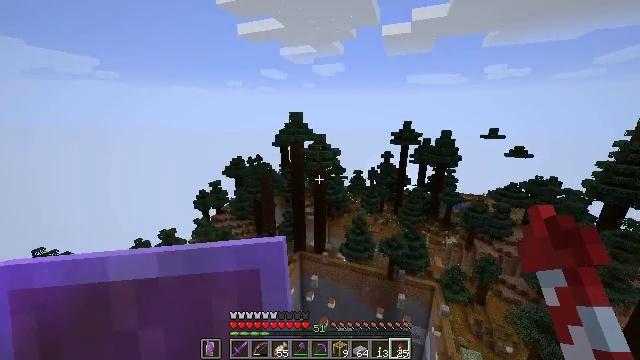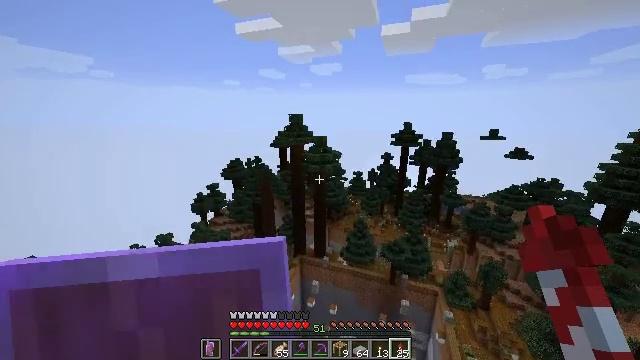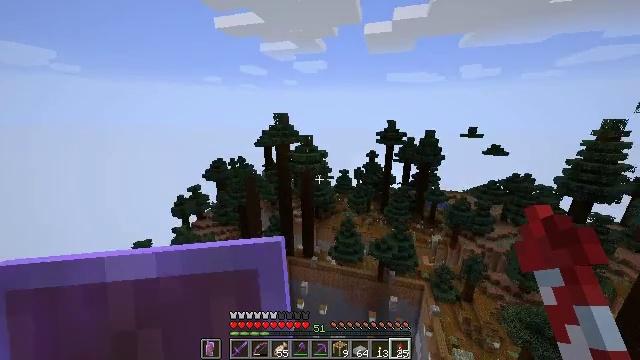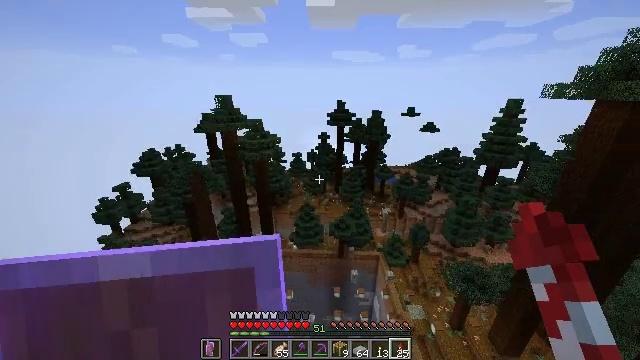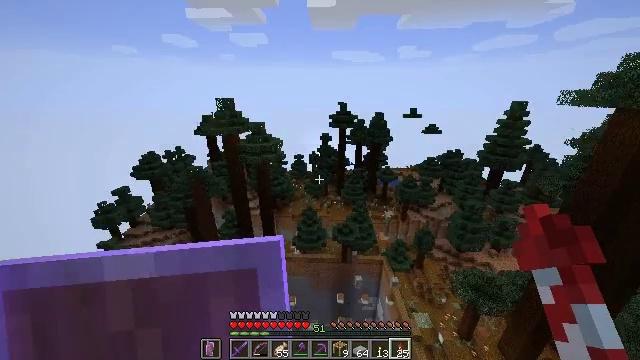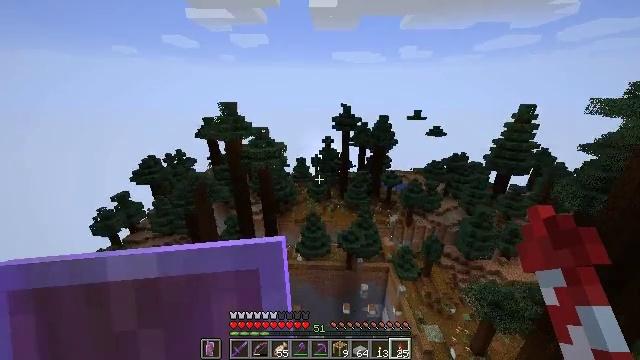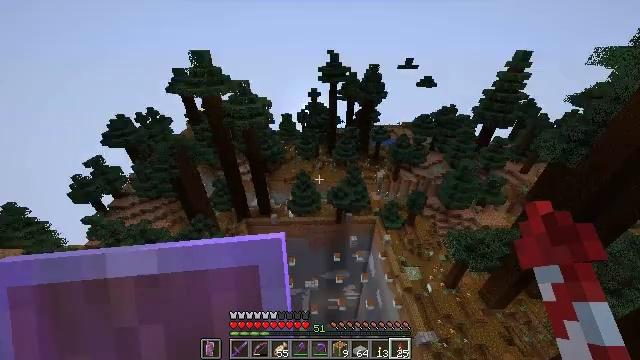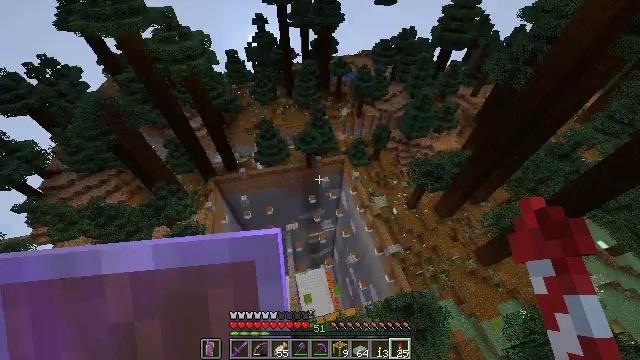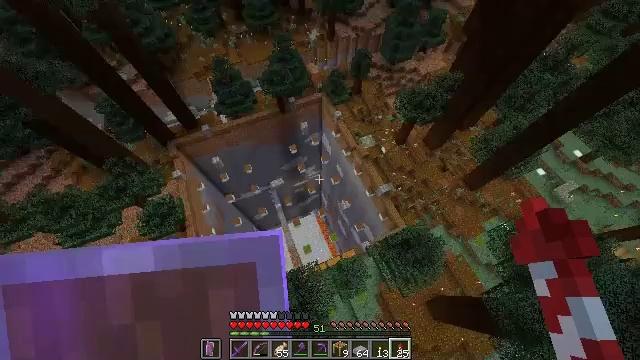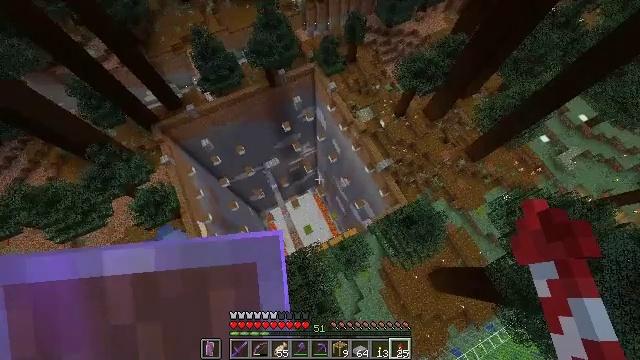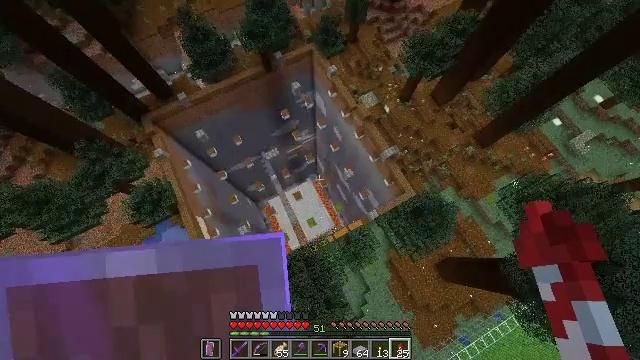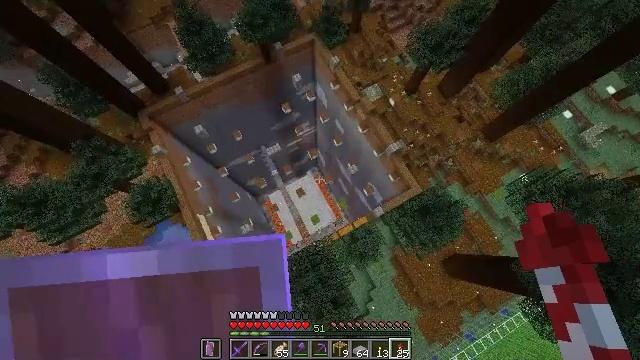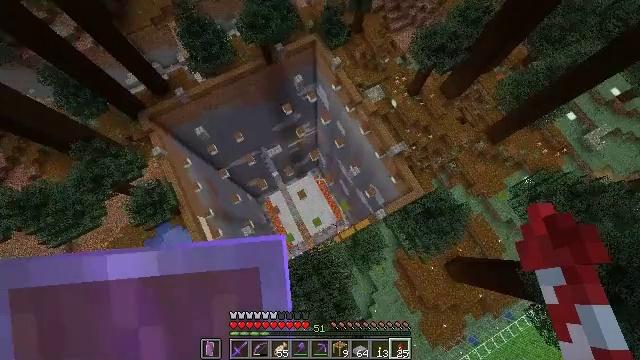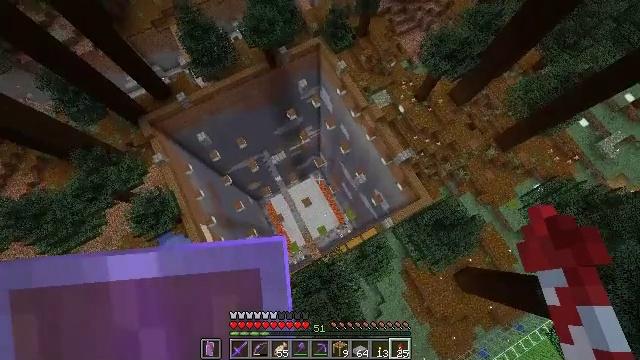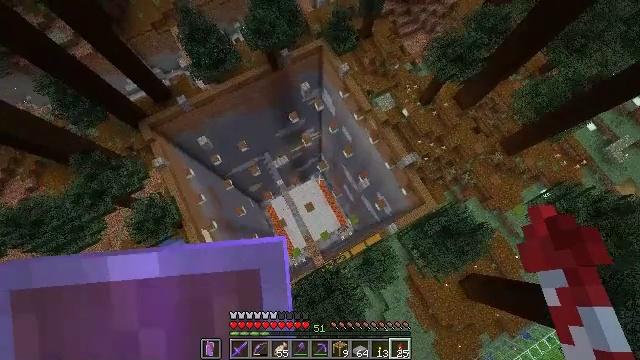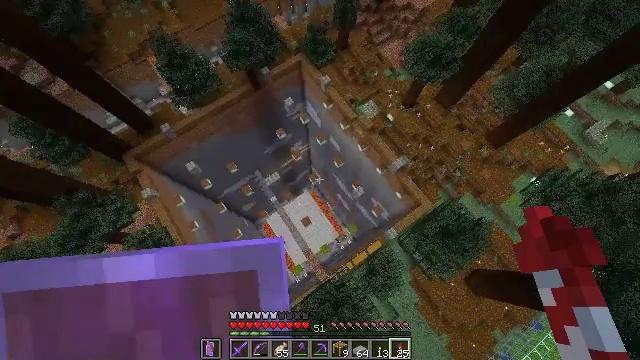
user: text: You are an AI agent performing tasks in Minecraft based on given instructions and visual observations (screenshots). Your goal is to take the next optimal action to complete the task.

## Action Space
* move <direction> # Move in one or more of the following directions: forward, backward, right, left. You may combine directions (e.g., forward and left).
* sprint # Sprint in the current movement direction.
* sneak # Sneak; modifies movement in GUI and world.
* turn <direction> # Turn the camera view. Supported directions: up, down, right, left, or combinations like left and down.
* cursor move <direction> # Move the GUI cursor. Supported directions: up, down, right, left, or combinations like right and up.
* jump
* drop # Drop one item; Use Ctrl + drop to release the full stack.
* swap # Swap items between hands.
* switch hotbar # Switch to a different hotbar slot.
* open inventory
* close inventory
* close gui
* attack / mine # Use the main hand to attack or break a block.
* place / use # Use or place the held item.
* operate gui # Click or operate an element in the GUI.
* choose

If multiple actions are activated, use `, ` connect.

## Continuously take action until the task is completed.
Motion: motion action
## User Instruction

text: Kill the slime.
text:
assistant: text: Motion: move forward, sprint
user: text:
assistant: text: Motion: move forward, sprint, turn right
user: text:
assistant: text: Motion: move forward, sprint, turn right and down
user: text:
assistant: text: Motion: move forward, sprint
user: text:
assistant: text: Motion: move forward, sprint
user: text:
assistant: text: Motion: move forward, sprint, turn right and down
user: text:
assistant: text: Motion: turn right and down
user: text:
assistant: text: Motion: turn right and down
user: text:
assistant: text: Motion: turn right and down
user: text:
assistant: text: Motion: turn right and down
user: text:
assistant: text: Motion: turn down
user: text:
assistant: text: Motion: no_op
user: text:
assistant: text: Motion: no_op
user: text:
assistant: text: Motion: no_op
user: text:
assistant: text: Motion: turn right and up
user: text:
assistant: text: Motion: turn right and up
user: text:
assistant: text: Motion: turn right and up
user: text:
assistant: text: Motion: turn right and up
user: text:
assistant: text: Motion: no_op
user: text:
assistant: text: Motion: turn right and up
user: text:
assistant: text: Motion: turn right and up
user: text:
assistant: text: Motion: turn right
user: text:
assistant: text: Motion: turn right
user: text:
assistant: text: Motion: turn right and up
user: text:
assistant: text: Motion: turn right and up
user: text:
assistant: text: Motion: turn right and up
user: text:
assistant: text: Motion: turn right and up
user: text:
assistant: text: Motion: turn right and up
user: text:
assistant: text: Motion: turn right and down
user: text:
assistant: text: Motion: turn right and up